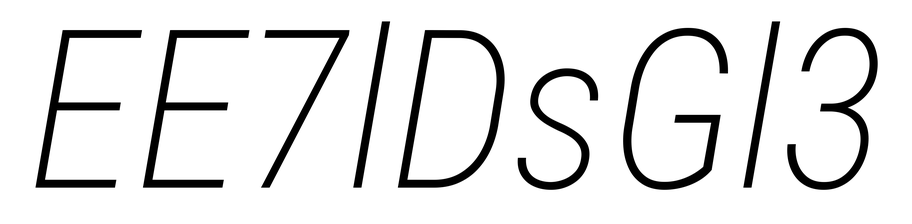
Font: Roboto-Italic_Condensed_ExtraLight_Italic